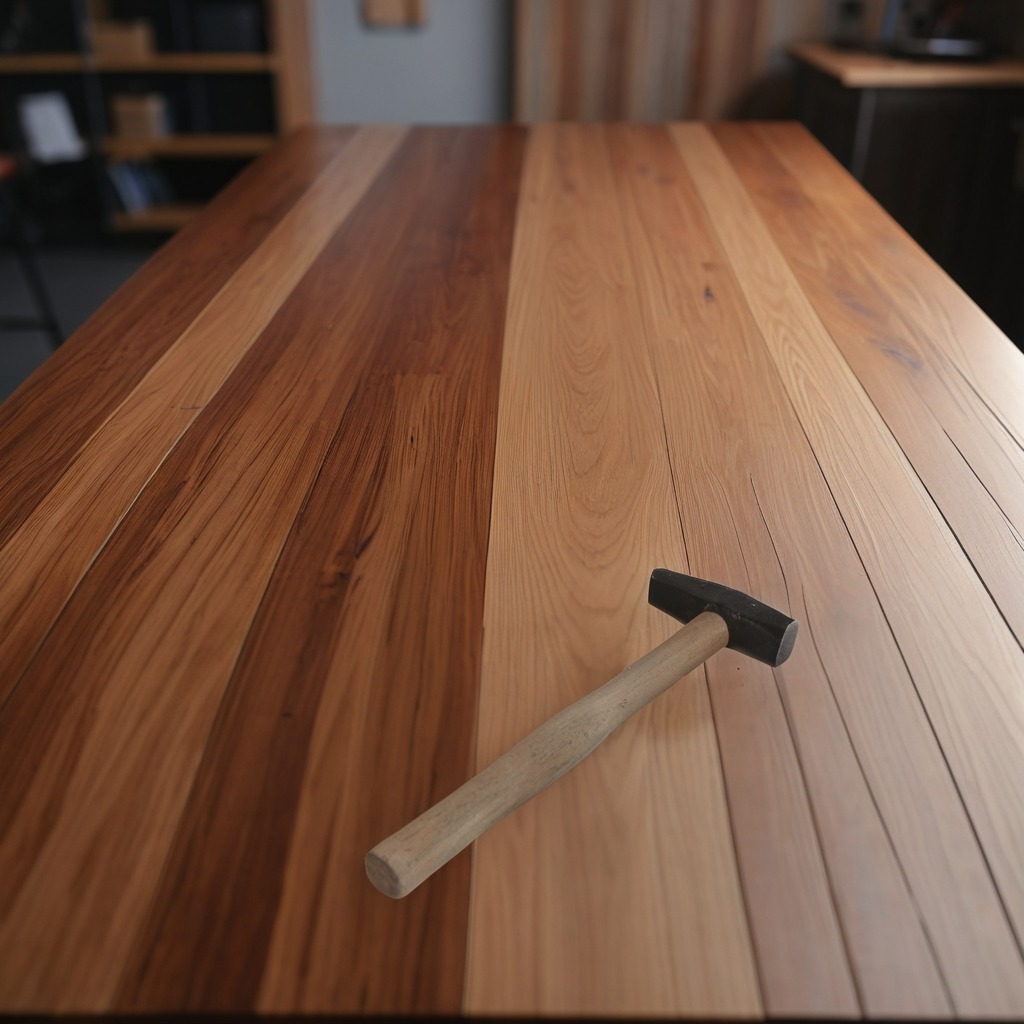
A hammer is lying on a wooden table in a carpentry studio.